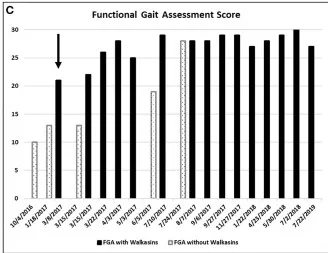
The Vestibular Activities of Daily Living (VADL), (the VADL, and ,ABC were not administered on 7/22/2019).
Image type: chart (chart)